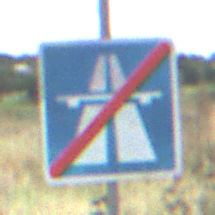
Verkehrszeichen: EndeAutbahn
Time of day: Midday
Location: Outdoor (Nature)
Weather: PartlyCloudy
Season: NotSpecified
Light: Natural